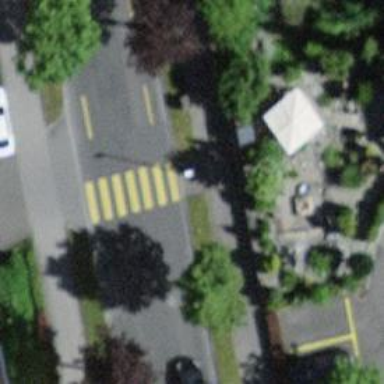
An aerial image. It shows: Marked crossing with zebra stripes on the road.